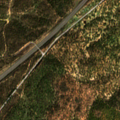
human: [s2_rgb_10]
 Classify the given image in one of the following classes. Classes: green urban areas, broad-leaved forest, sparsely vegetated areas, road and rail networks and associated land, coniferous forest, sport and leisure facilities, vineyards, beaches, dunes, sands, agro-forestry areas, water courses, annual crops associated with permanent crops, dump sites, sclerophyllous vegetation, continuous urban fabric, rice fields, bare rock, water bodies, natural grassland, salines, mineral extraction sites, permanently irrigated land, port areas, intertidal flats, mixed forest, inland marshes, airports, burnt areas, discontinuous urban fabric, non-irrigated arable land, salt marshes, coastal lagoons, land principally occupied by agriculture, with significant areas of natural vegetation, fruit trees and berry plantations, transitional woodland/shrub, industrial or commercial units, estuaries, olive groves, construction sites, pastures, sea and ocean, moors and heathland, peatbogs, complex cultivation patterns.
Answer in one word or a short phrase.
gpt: agro-forestry areas